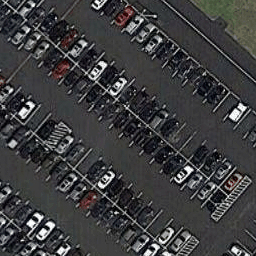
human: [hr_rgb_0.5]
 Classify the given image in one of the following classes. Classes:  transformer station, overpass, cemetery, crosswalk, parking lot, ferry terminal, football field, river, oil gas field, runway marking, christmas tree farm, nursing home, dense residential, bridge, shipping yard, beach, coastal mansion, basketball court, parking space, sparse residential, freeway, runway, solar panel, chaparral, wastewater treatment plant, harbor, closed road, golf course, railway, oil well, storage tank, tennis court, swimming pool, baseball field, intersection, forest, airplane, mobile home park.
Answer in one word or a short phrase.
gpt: parking lot